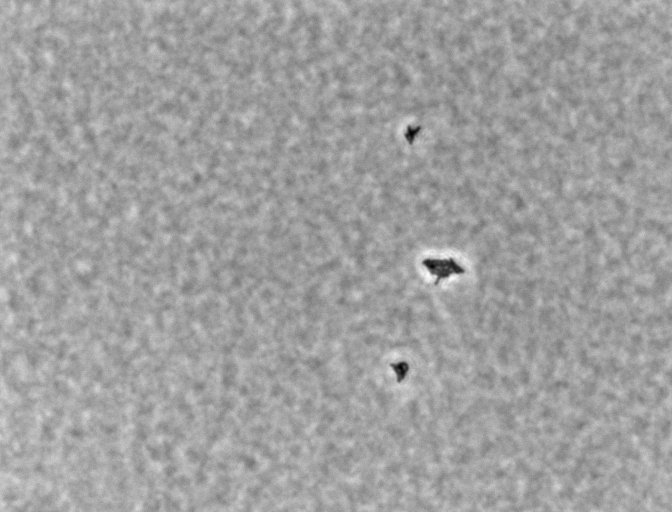
Listeria innocua